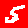
Digit: 5